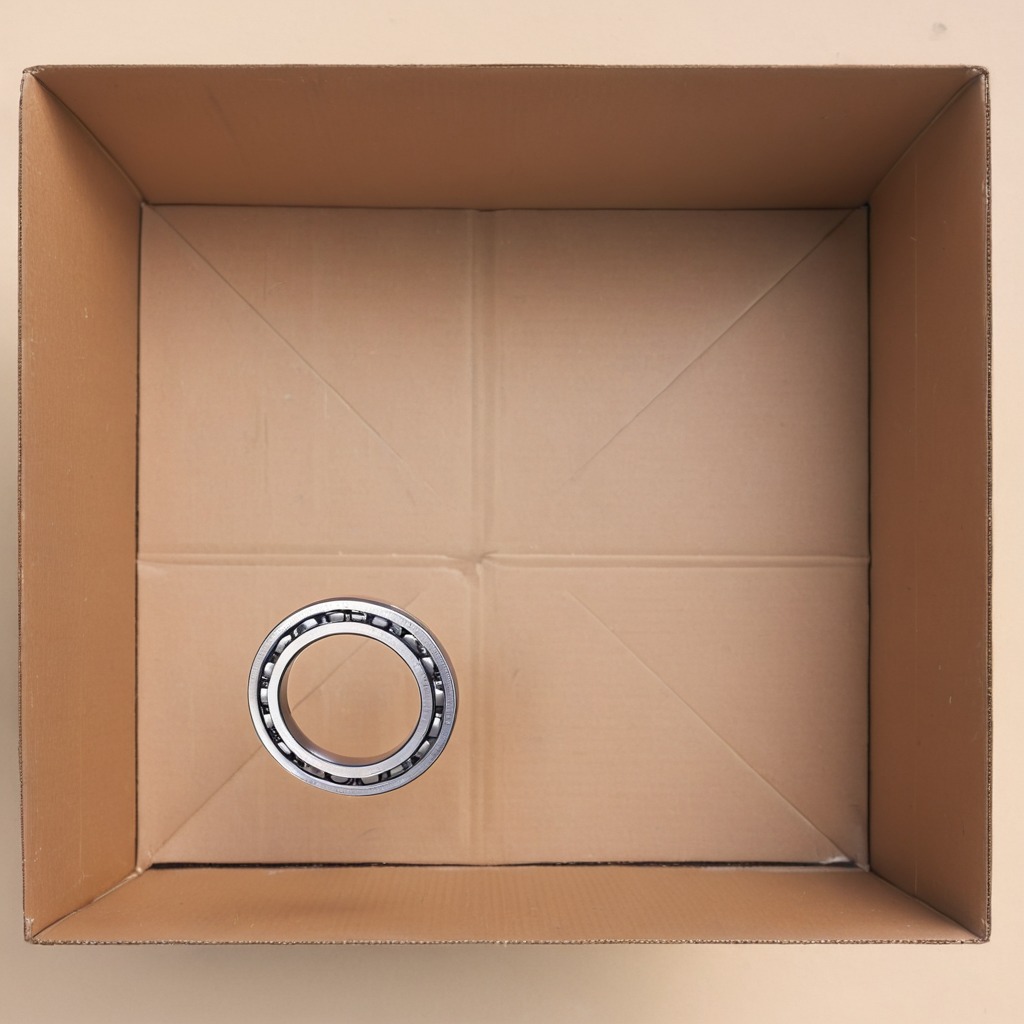
A metal ball bearing lies on a clean dry cardboard box surface in an outdoor workshop during daytime bright natural light soft shadows slightly creased but